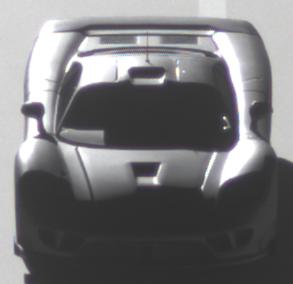
Make: Saleen
Model: S7
Detailed model: -
Model produced from: 2000
Model produced until: 2008
Doors: 2
Color: gray
Road condition: dry road
Daytime: morning or afternoon
Contrast: high contrast